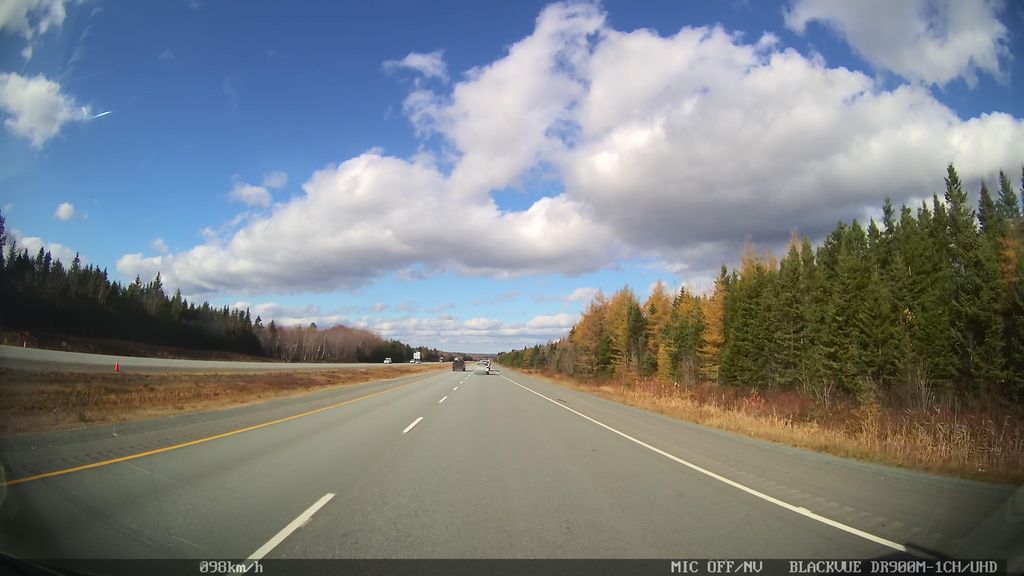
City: halifax